Question: I'm trying to generate random ids for views as shown in following screenshot.
But it didn't work. It got null.
How should I findViewById ?

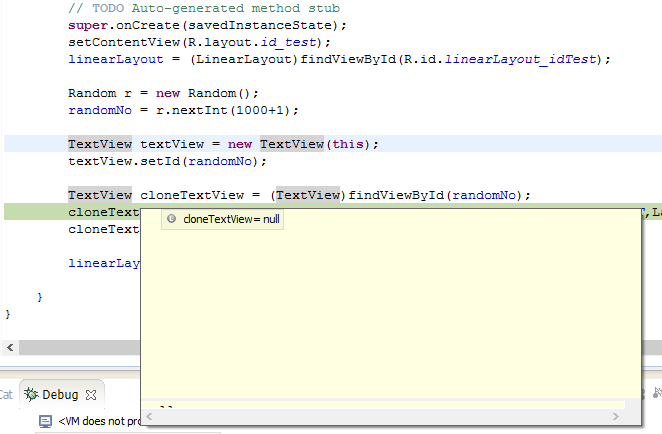
Answer: use 'textView.setId(View.generateViewId())' introduced in API 17.